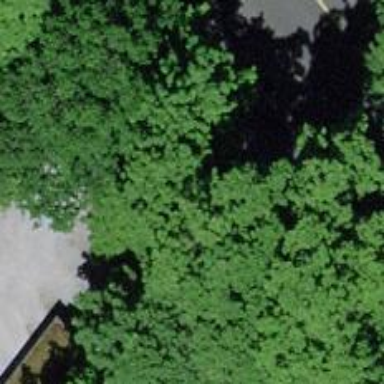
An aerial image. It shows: Avenue lined with trees.